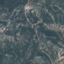
Land use / land cover: HerbaceousVegetation